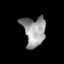
Tissue: lung
Cell type: Myeloid cells
Senescence score: 0.2264
Nuclear area (px): 651
Mean DAPI intensity: 154.098